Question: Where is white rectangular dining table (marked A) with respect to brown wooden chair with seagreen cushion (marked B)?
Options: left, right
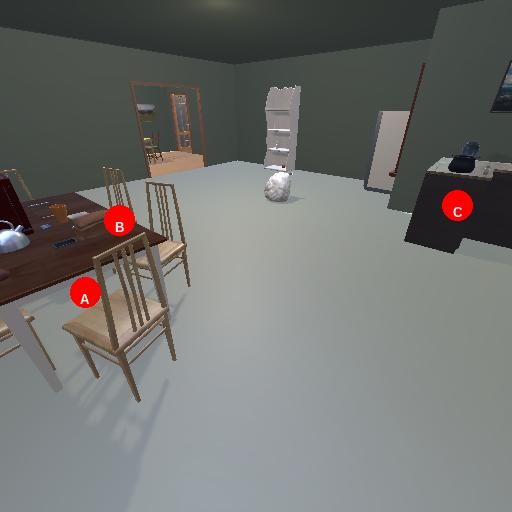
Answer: left